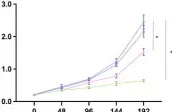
Cell viability of GBC-SD and NOZ cells expressing BRCA1 p. Arg1325Lys and ERBB3 p. Gly337Arg mutation. (D) NOZ cells expressing both BRCA1 p. Arg1325Lys and ERBB3 p. Gly337Arg mutation responded to olaparib and afatinib.
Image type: pathology (immunostaining)